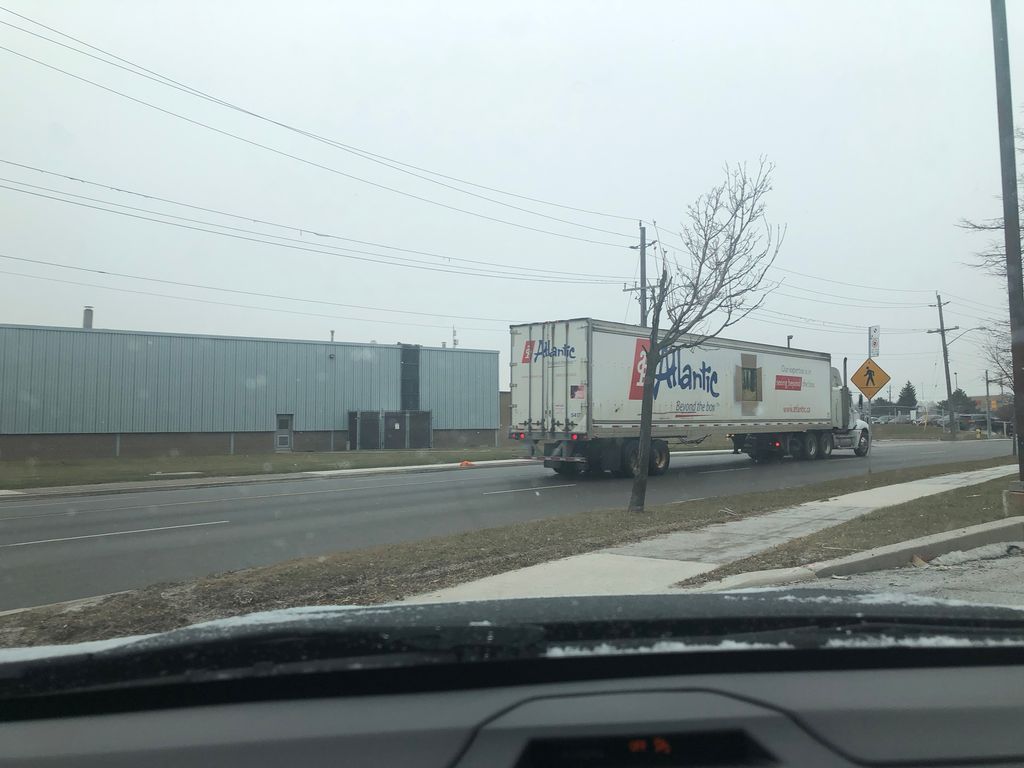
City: toronto